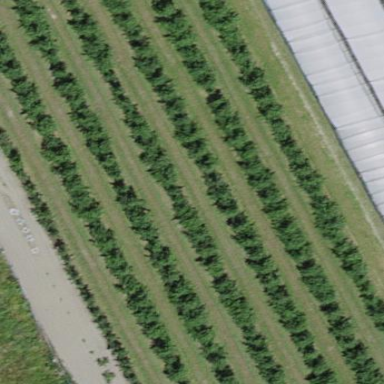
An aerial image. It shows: Orchard.